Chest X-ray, PA view. Patient: 27 years old, sex F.
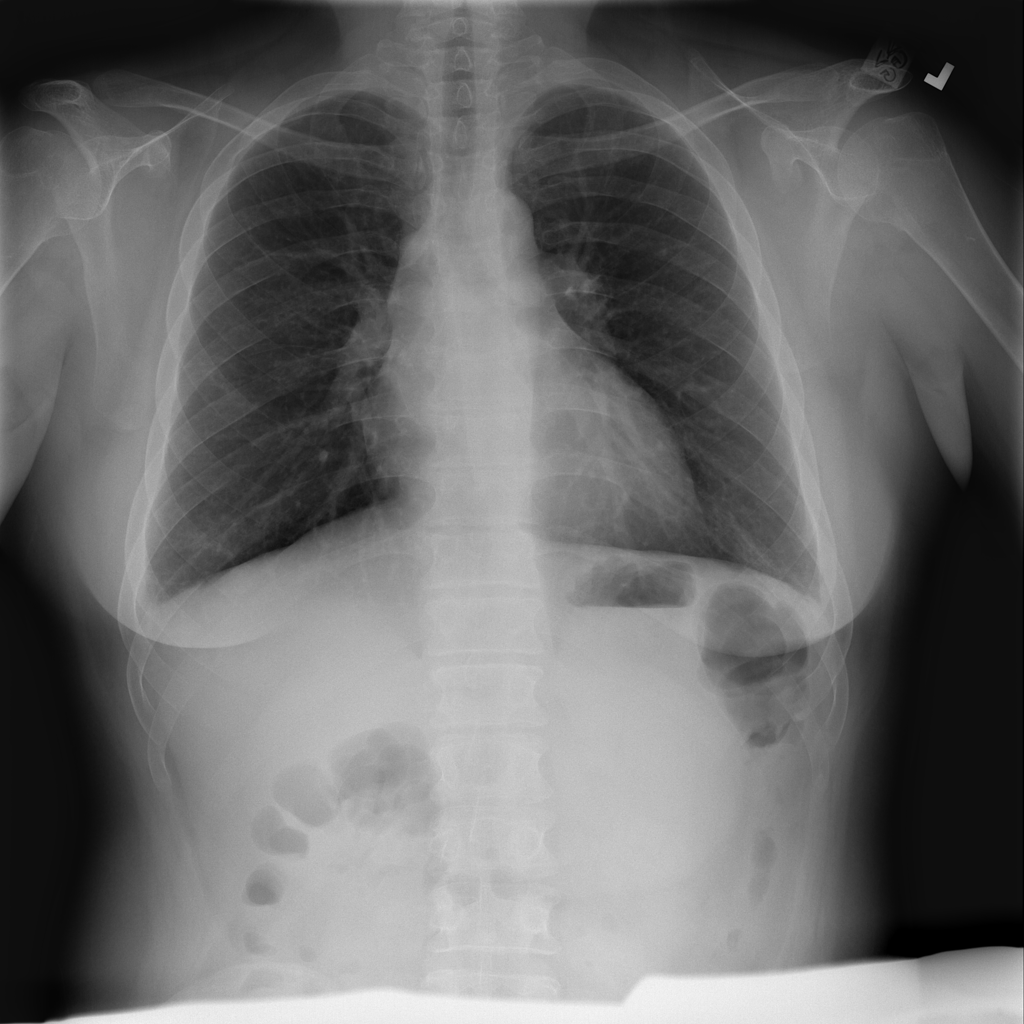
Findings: No Finding